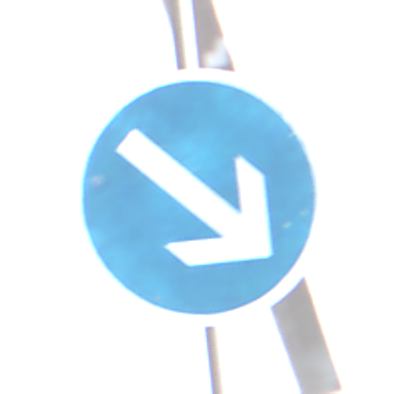
Verkehrszeichen: VorgeschriebeneVorbeifahrtRechts
Umgebung: Roofed, Urban
Tageszeit: MorningAfternoon
Wetter: PartlyCloudy
Licht: Natural
Jahreszeit: NotSpecified
Kontrast: MediumContrast